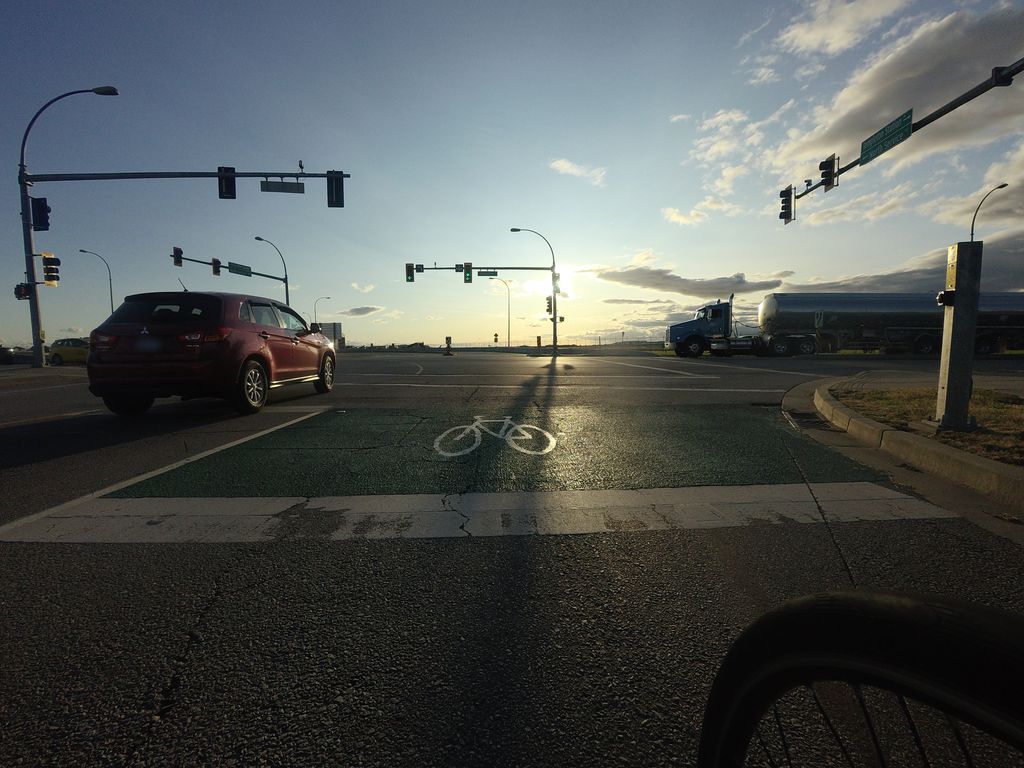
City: vancouver